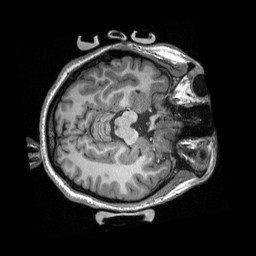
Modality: T1w
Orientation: axial
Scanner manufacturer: siemens
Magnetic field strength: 3 T
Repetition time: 2.3 s
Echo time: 0.00308 s